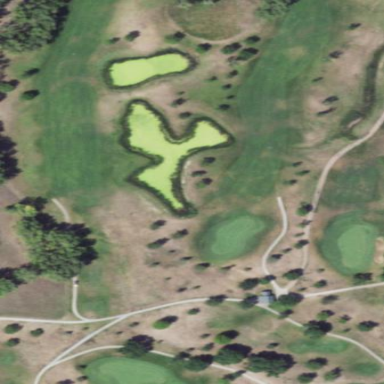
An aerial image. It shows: Scenic view of water hazard on golf course. The natural water feature adds beauty to the landscape.